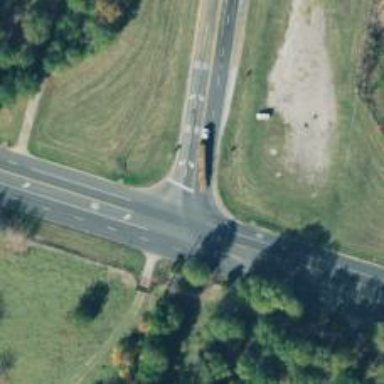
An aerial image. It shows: Stop road.